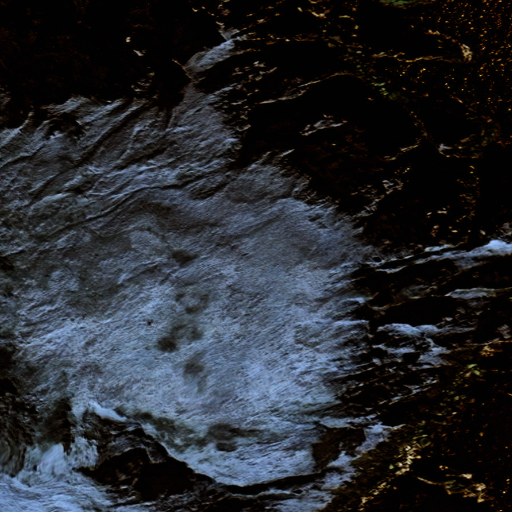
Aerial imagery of cape in Alaska named Uchixsax containing only unknown